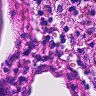
Metastatic tissue present: no